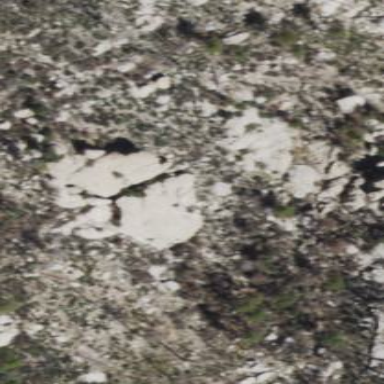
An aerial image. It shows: Landscape of bare rock.